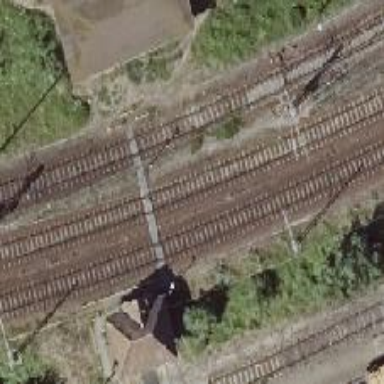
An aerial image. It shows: Railway signal.